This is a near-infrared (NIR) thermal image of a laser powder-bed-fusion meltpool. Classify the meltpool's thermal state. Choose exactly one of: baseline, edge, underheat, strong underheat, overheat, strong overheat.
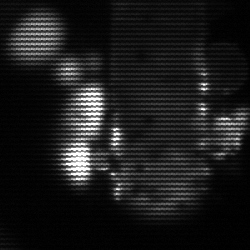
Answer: strong underheat